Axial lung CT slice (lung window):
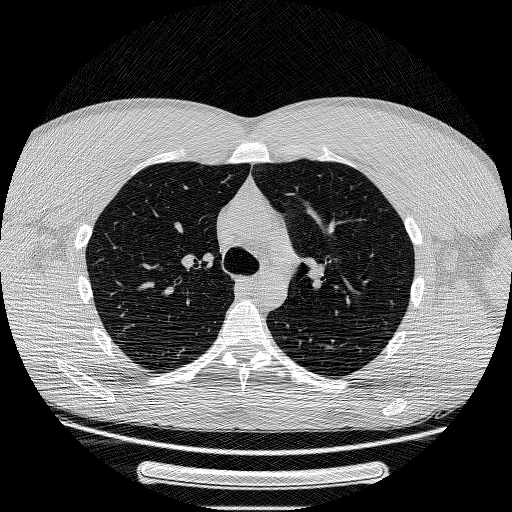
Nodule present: no